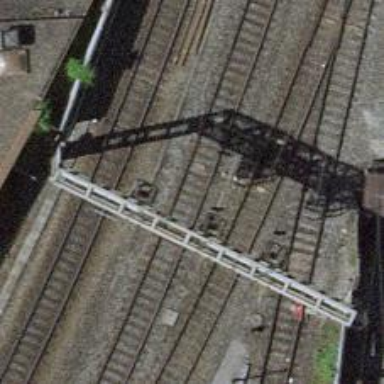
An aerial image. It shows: Railway signal.